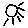
Label: sun